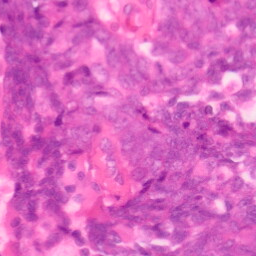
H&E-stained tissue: Colon